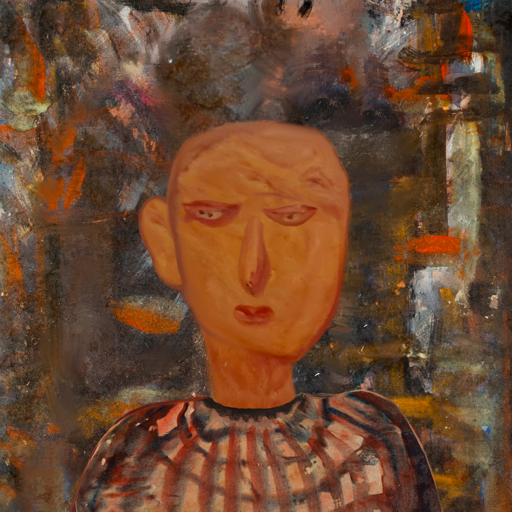
Background: GypsyQueen, Head And Neck Front: Pious_Lady, Face Front: Pious_Lady, Bust: Orphan, Hair Front: Blank, Head Accessory: Blank, Second Necklace: Blank, Necklace: Blank, Baby: Blank